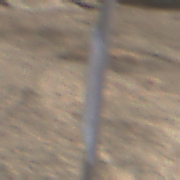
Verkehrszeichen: NothalteUndPannenbucht
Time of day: Midday
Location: Outdoor (Nature)
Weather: PartlyCloudy
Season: NotSpecified
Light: Natural